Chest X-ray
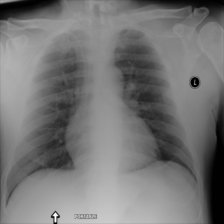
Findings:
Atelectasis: negative
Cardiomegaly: negative
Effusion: negative
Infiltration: negative
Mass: negative
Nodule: negative
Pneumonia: negative
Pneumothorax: negative
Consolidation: negative
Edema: negative
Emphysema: negative
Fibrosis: negative
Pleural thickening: negative
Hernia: negative